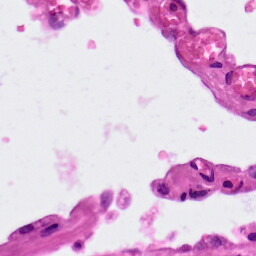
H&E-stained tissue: Lung